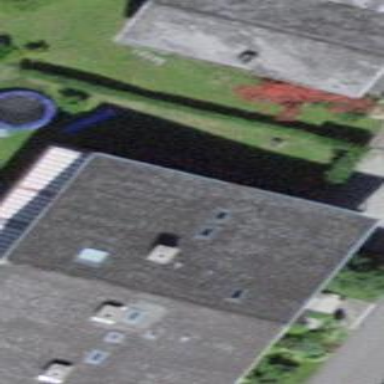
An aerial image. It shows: Building.